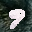
Label: 9